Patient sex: M
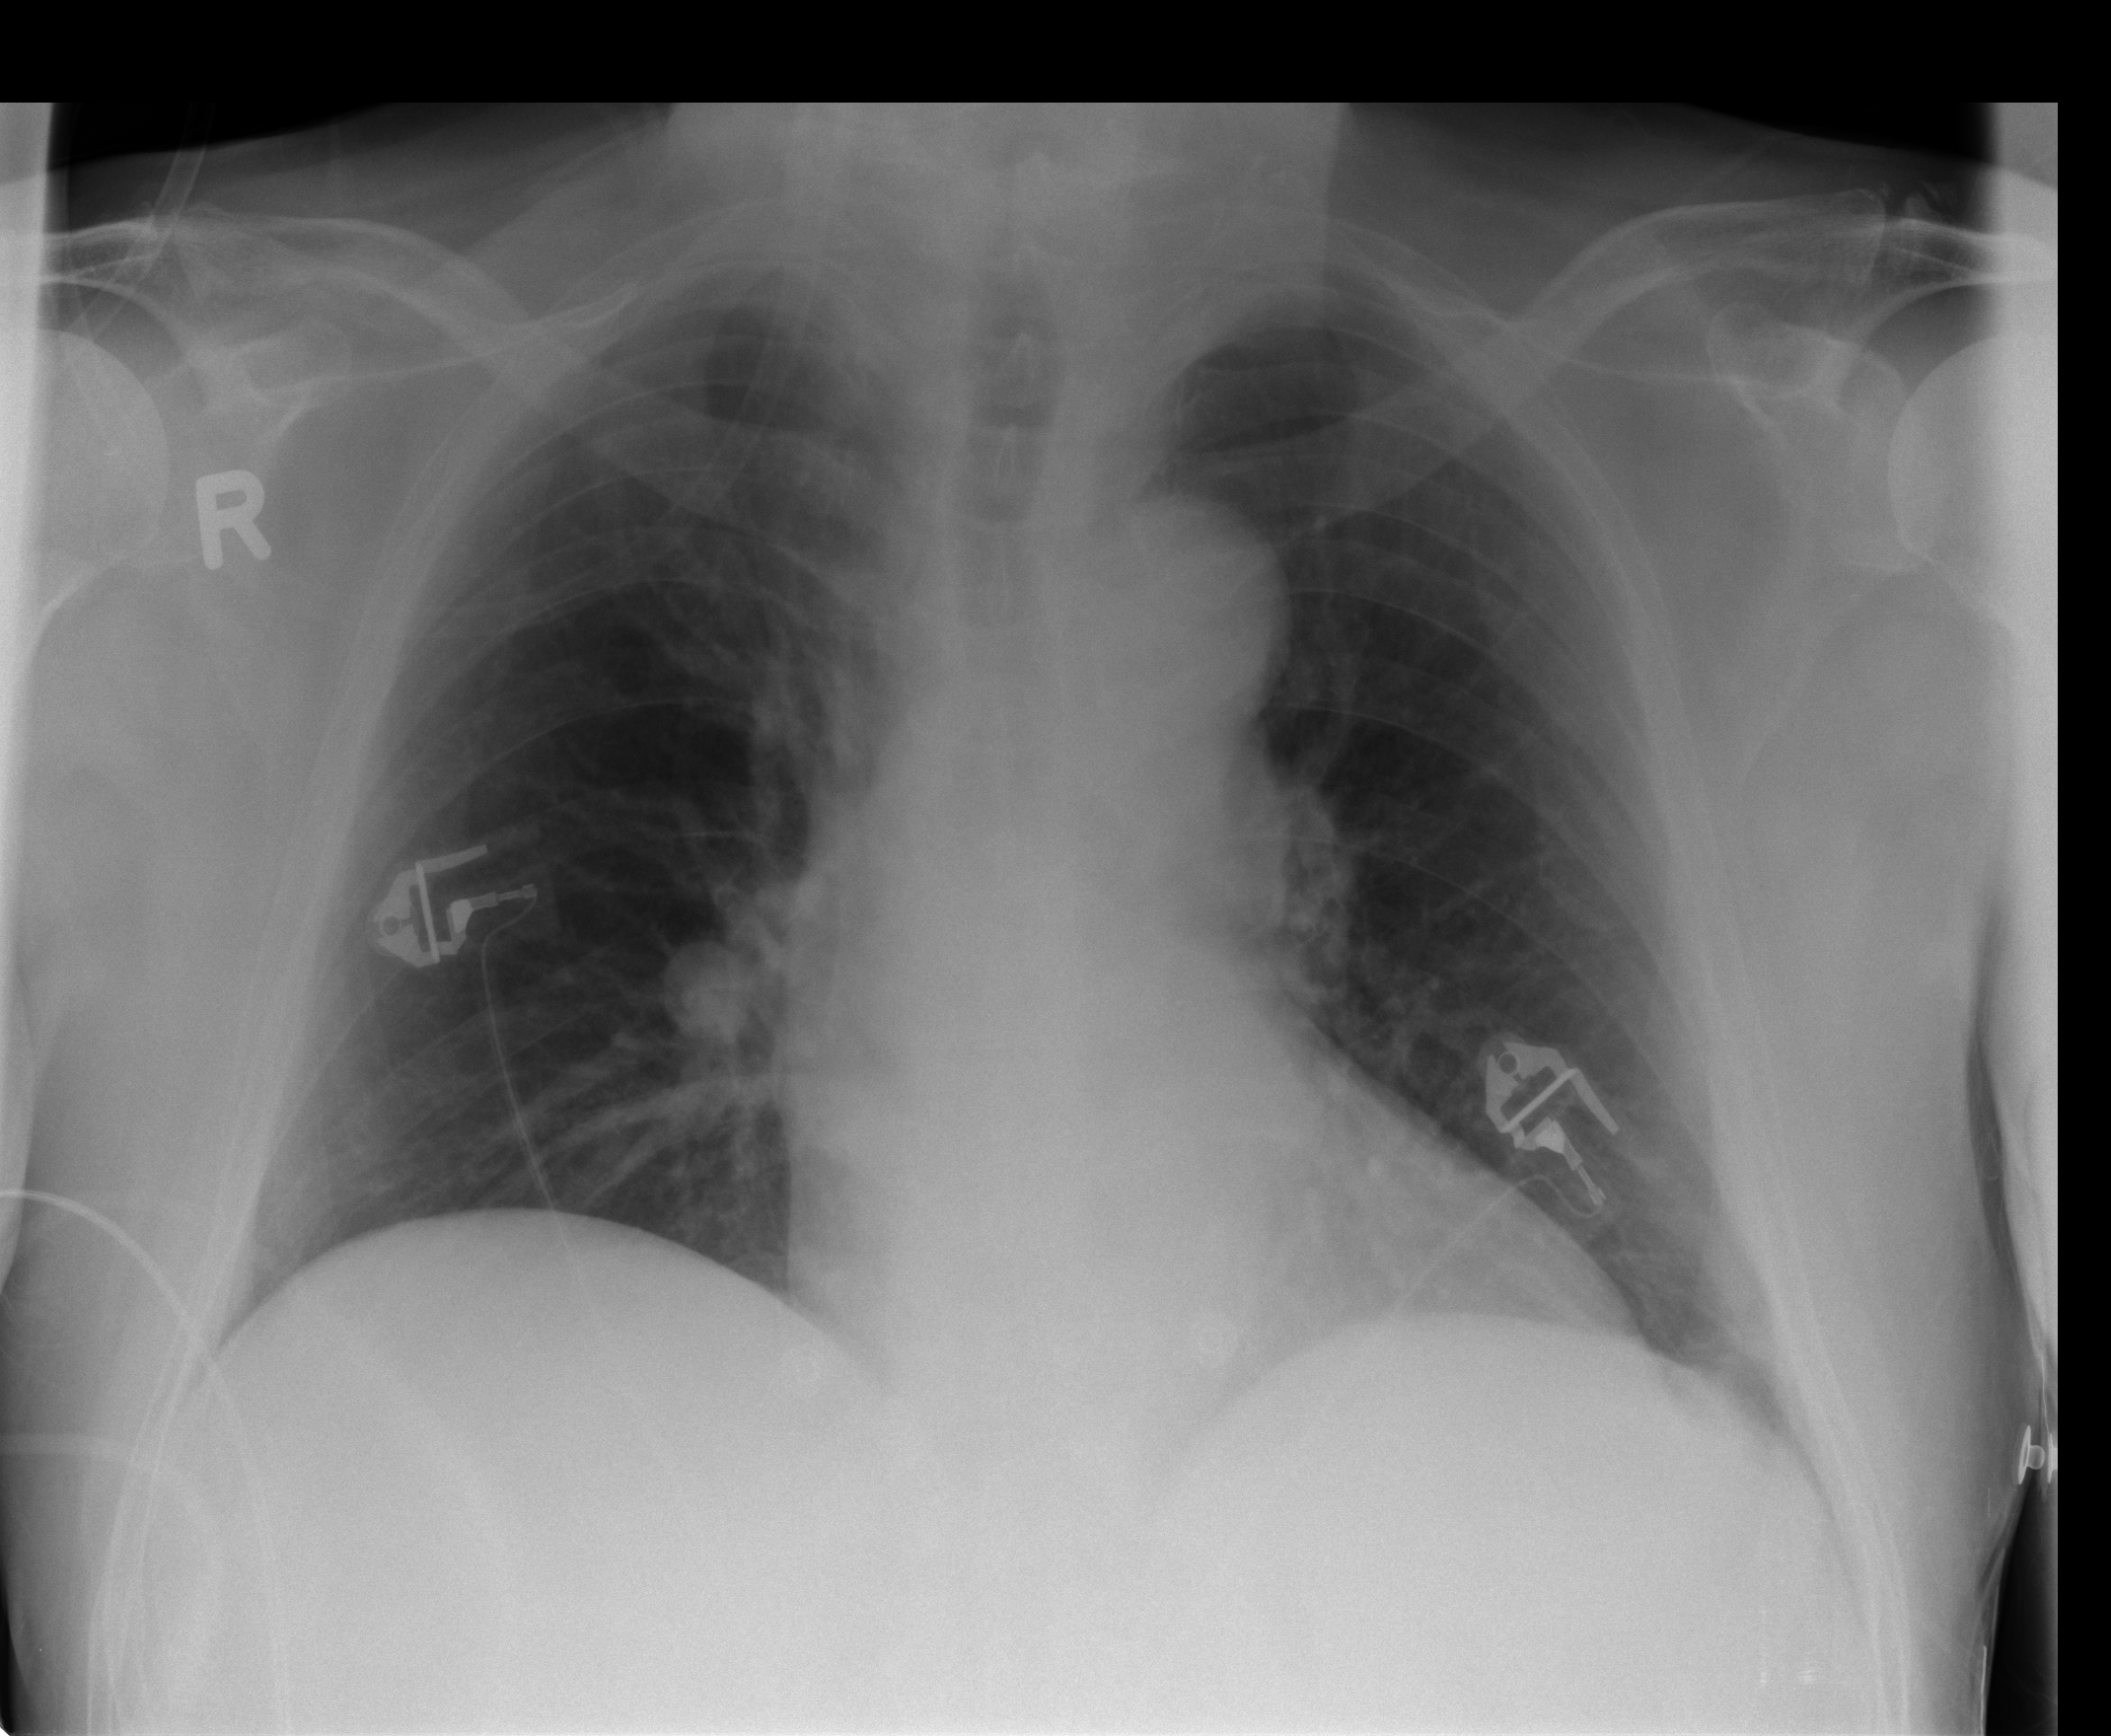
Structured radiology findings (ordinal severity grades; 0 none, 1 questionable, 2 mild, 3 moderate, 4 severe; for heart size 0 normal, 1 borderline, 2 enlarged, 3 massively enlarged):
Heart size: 0
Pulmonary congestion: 1
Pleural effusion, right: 0
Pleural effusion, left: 0
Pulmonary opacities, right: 0
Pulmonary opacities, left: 0
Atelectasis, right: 0
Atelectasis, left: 1